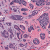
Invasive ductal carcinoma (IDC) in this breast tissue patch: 1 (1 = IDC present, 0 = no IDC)